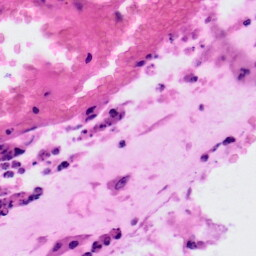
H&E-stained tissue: Colon